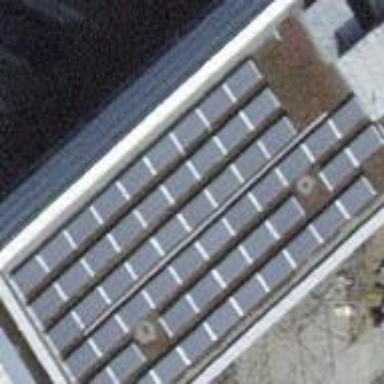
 consisting of solar photovoltaic panels."